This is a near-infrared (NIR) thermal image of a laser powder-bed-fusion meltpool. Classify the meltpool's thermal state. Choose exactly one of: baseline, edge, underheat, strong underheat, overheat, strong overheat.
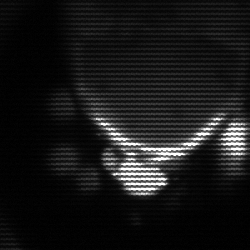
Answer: edge